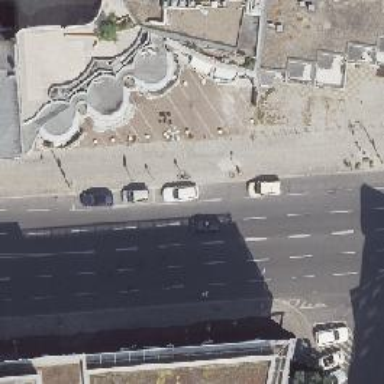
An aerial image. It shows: Taxi stand.